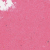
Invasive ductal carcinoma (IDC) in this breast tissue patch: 0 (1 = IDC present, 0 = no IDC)